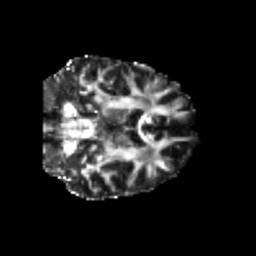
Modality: FA
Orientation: coronal
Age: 24
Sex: male
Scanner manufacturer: siemens
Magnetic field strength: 3 T
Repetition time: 3.5 s
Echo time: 0.104 s